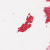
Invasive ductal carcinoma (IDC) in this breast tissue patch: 0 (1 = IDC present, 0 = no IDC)